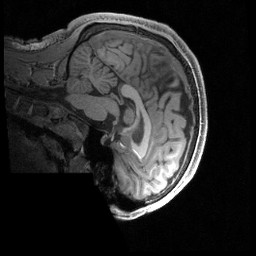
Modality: T1w
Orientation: sagittal
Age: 25
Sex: male
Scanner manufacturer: siemens
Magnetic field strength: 3 T
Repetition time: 2.4 s
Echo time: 0.00231 s